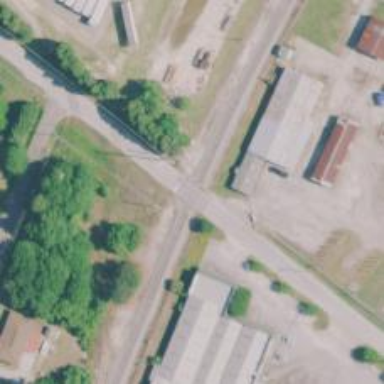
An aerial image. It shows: Railway level crossing.